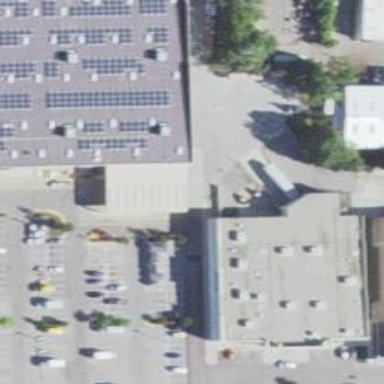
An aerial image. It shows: Retail building.